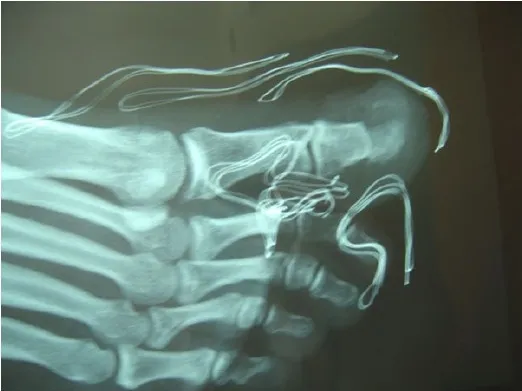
Postoperative Xray Lateral.
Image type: radiology (x_ray)